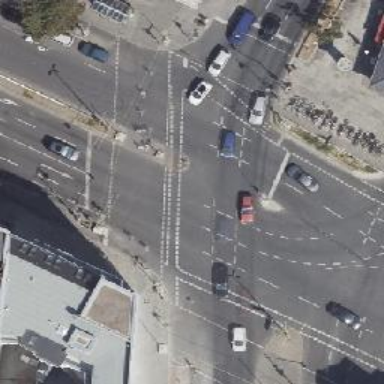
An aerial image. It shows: Footway that serves as traffic island.